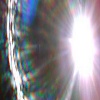
Label: sunburn